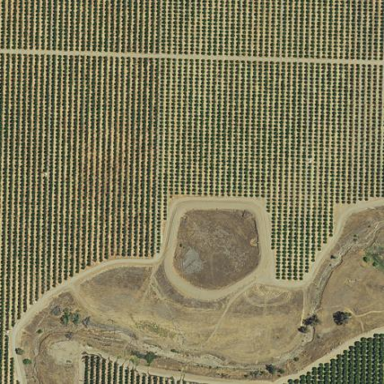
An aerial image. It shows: Orange orchard with rows of orange trees.